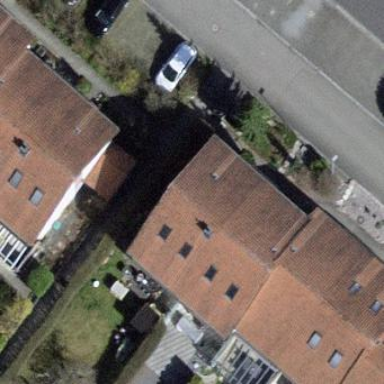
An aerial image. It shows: Terrace building.